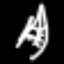
Label: leaf